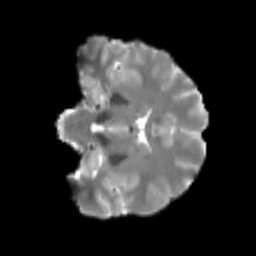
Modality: T2w
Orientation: coronal
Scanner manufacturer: siemens
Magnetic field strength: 3 T
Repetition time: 4 s
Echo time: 0.0594 s